Interaction volume radius: 5 \u00c5
Interaction volume height: 30 \u00c5
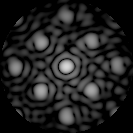
Disorder parameter: 0.2383